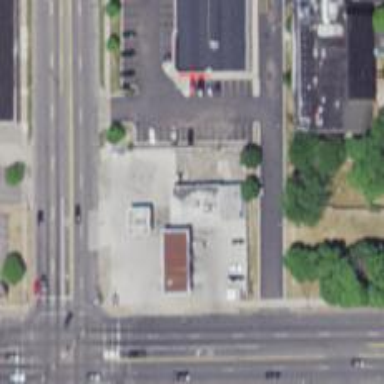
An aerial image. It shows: Convenience shop.